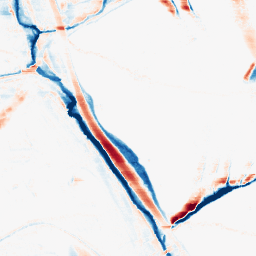
Category: morphological
Decomposition family: morphological_rect
Decomposition parameters: operation: average
width: 20
height: 5
Upsampling method: cubic_catmull_rom
Upsampling parameters: scale: 2
Upsampling scale: 2